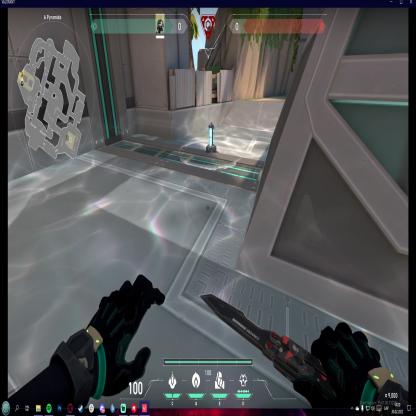
Label: planted spike